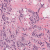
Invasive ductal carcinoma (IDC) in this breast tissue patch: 1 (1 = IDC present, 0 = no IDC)